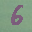
Label: 6